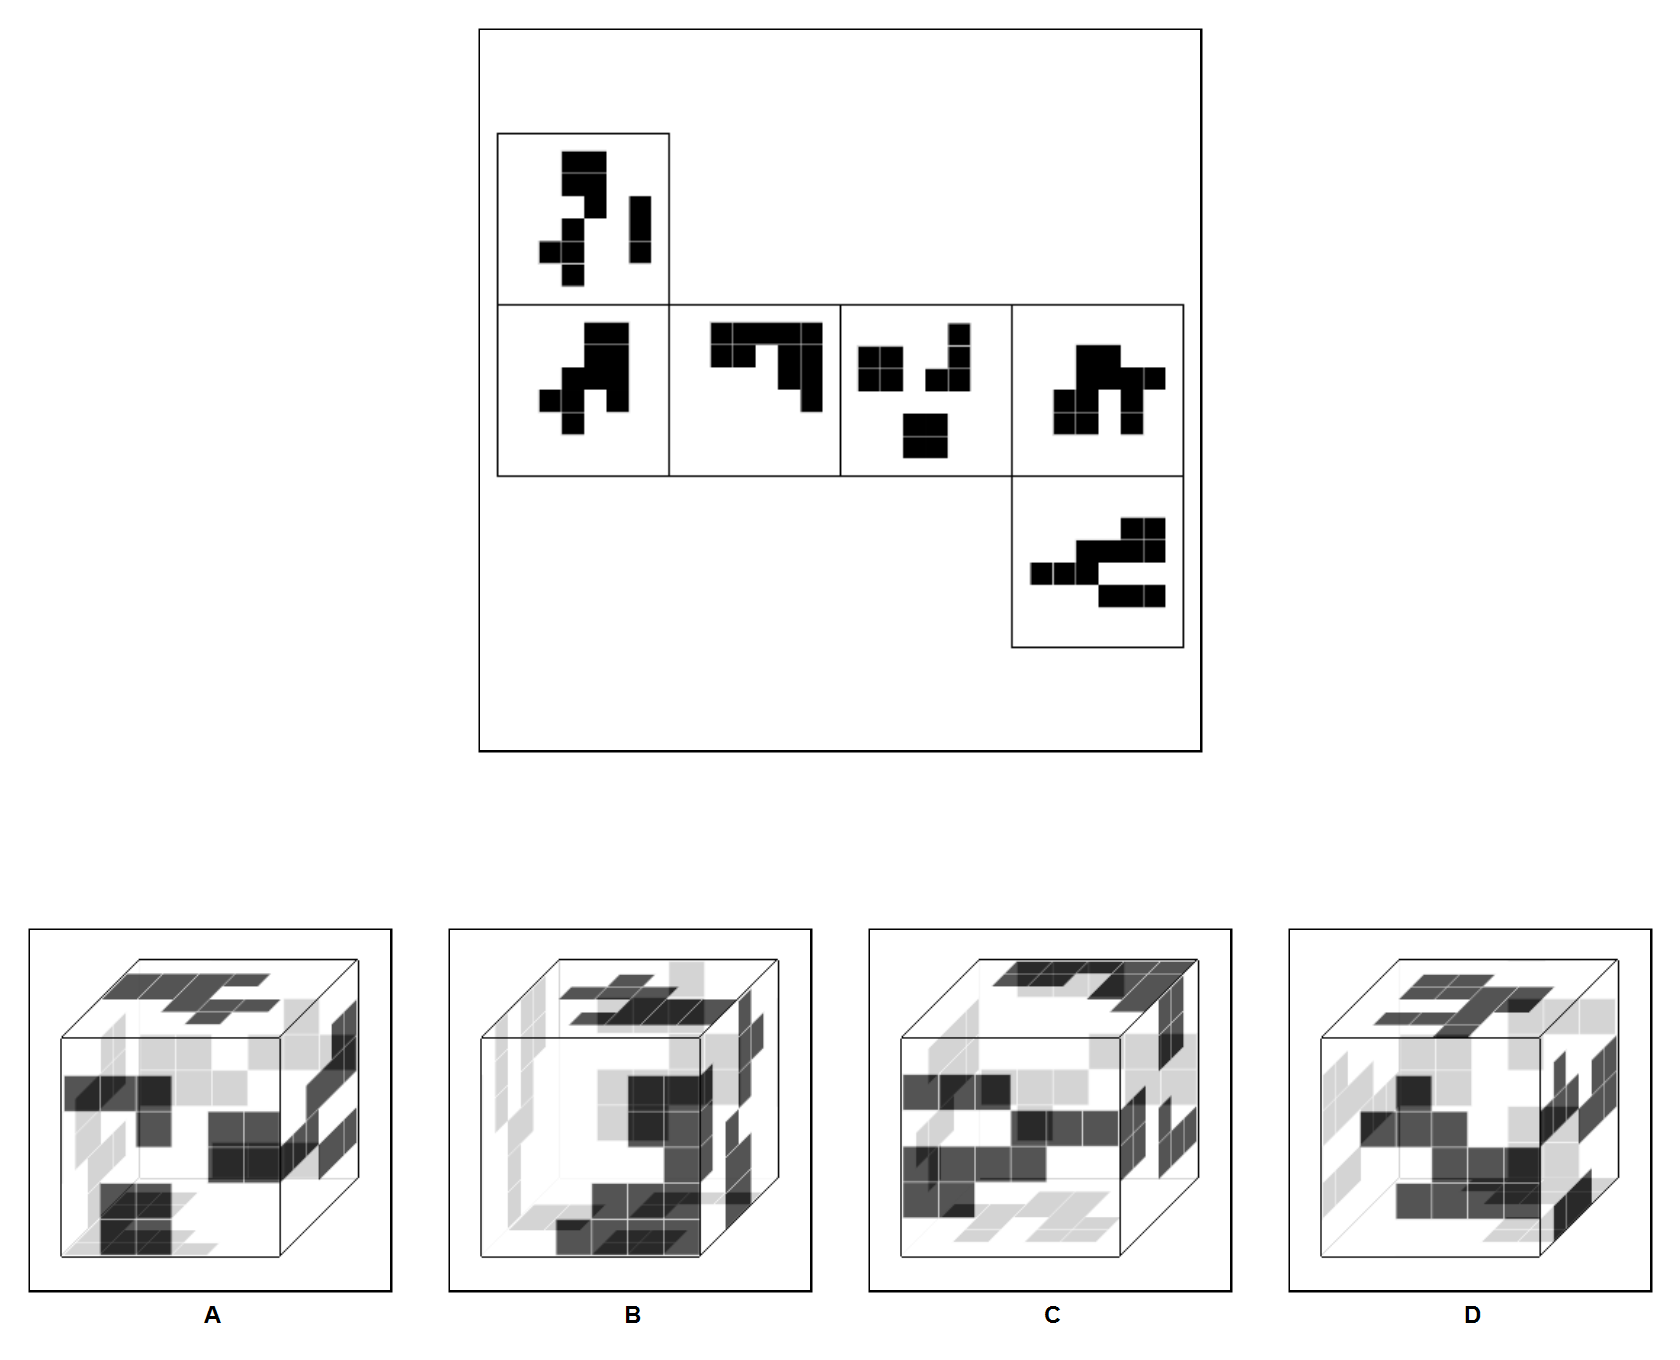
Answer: A